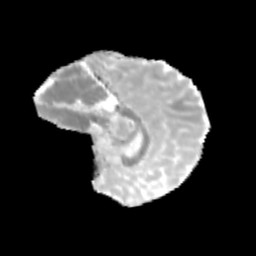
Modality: MD
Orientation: sagittal
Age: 9
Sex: male
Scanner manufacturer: siemens
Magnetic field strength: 3 T
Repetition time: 3.8 s
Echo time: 0.07 s